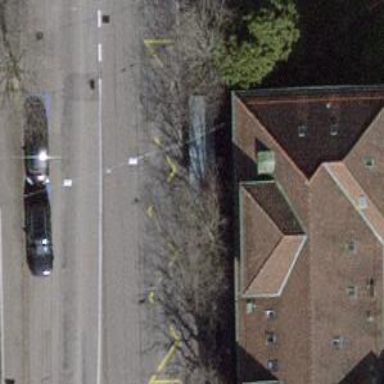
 serving as platform for public transportation."